Question: I have three divs to be displayed in different order depending on screen width:
For lg it should be
3 7 2
For md it should be
7 2 3
For sm it should be
2 3 7
I have this code:
'''
<div class="container">
<div class="row">
<div class="col-lg-3 col-md-3 col-md-push-9 col-lg-push-0 col-sm-3 col-sm-push-2">
<div class="well">
<h1>3</h1>
</div>
</div>
<div class="col-lg-7 col-md-7 col-md-pull-3 col-lg-pull-0 col-sm-7 col-sm-push-2 col-lg-push-0 col-md-push-0">
<div class="well">
<h1>7</h1>
</div>
</div>
<div class="col-lg-2 col-md-2 col-md-pull-3 col-lg-pull-0 col-sm-2 col-sm-pull-10">
<div class="well">
<h1>2</h1>
</div>
</div>
</div>
</div>
'''
It works as expected with Bootstrap 3.0, but Bootstrap 3.1.1 has following issue:
It works fine for lg and sm, but for md, 7 overlapse with 2 and 3...

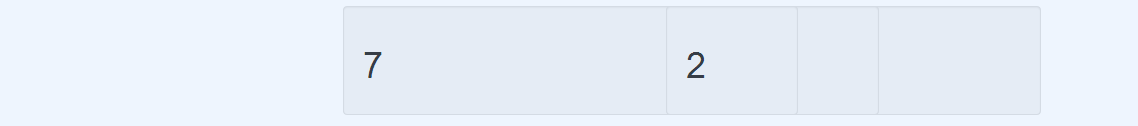
Answer: Add the following to your CSS
'''
@media (min-width: 992px) {
.col-md-pull-0 {
right: auto;
}
.col-md-push-0 {
left: auto;
}
}
'''
You can test the sample on <URL>.